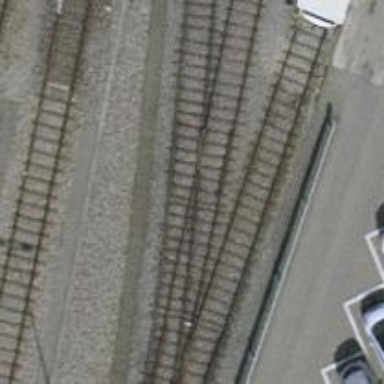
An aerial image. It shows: Single-track railway spur.